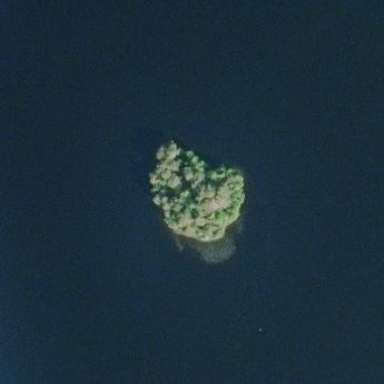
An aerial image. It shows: Island.